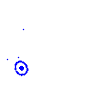
Particle: kaon